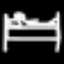
Label: bed